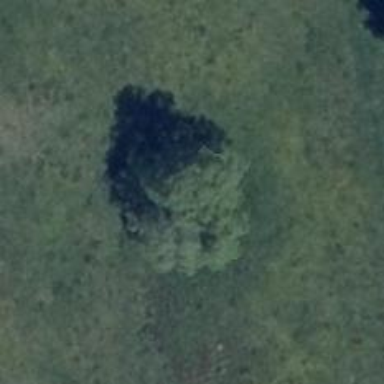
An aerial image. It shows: Deciduous broadleaved tree.